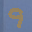
Label: 9